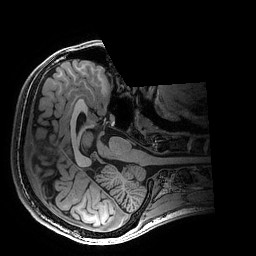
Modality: T1w
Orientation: axial
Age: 23
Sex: male
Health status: healthy
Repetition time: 2.53 s
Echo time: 0.0034 s